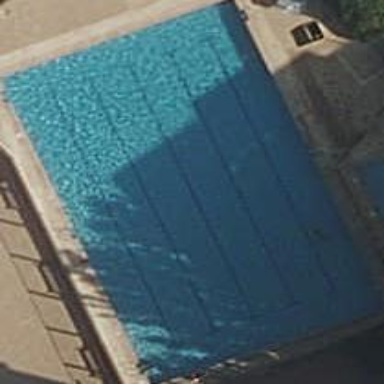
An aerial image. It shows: Swimming pool located in leisure land.